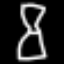
Label: hourglass